Question: In Interface Builder of XCode 6 or 7 on the right Inspector panel, sometimes in the background of the box Constraint is shown the text "Ag", even if there is no error (red) notification in the constraints.
What does it means?

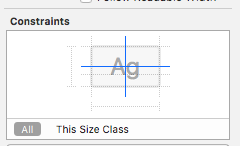
Answer: The "Ag" appears if a text is associated with the ui element. For example a title text for an UIButton. As others already mentioned, I think it's a helper feature for text alignments.
Caution: If you deal with the language orientations (e.g. right-to-left) a text in a title field sometimes interferes with the auto layout features of the interface builders. I once had the phenomena that the auto layout change for the right-to-left orientation places a button some points more to the right as I intended. The reason was a forgotten text in the title field. After deleting that text the "Ag" disappears and the button was placed as I intended.